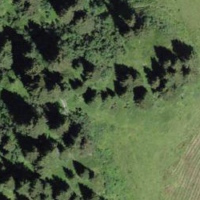
EUNIS habitat code: 44
Species observed at this site:
Sorbus aucuparia